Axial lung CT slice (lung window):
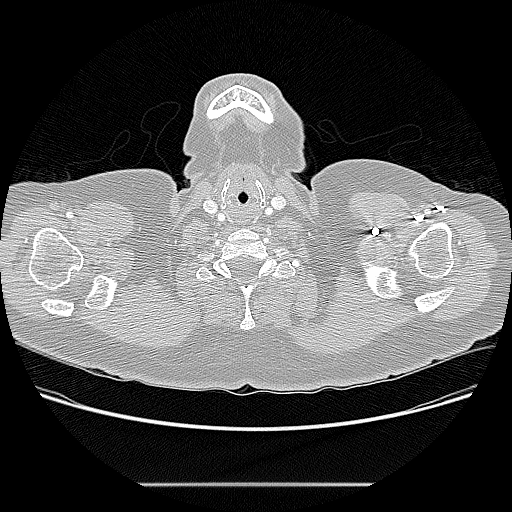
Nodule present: no